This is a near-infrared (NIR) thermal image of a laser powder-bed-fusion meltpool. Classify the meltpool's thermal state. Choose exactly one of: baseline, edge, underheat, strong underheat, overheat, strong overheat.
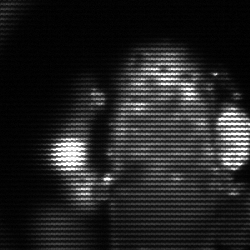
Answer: strong underheat